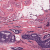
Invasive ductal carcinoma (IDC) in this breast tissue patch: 1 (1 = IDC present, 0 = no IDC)